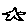
Label: star